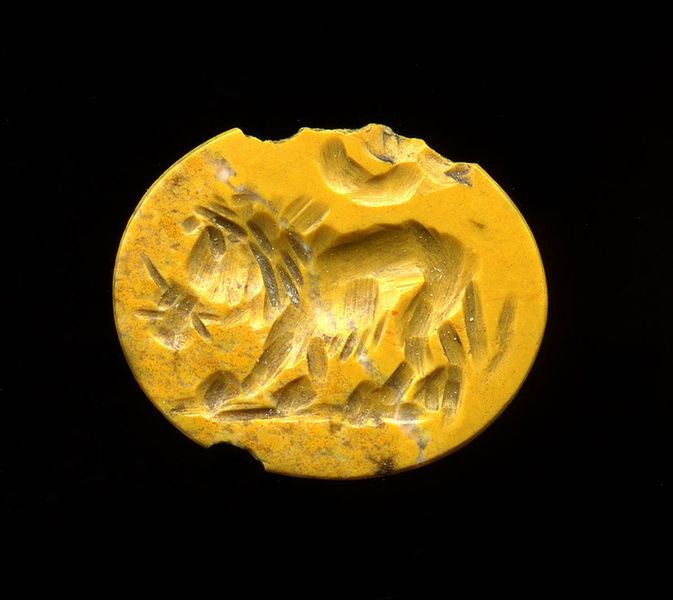
Titel: Gemme (schreitender Löwe)
Standort: Hamburg
Institution: Museum für Kunst und Gewerbe Hamburg
Schlagwörter: gelb, schmuck, kleidung, mond, geschnitten, mondsichel, accessoire, kunstgewerbe, kaiserzeit, kunsthandwerk, gemme, glyptik, frauenkleidung, damenbekleidung, schmuckstein, jaspis, handschmuck, bildwerke, steinschneidekunst, angewandte und bildende kunst, hessische systematik, körper, löwe, körperschmuck, steinschnitte, römisch, späte